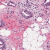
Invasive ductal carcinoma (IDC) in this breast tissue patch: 1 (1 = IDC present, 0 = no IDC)